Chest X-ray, AP view. Patient: 50 years old, sex M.
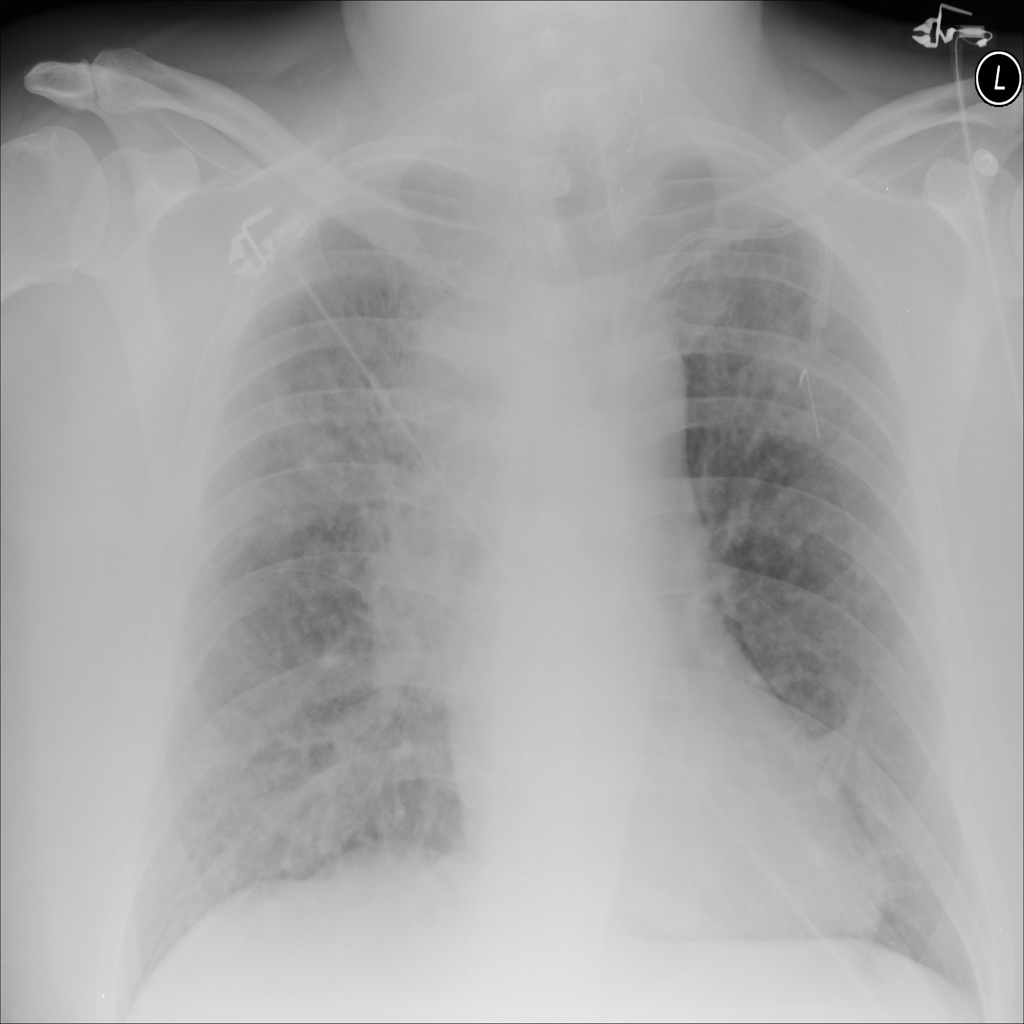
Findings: Infiltration